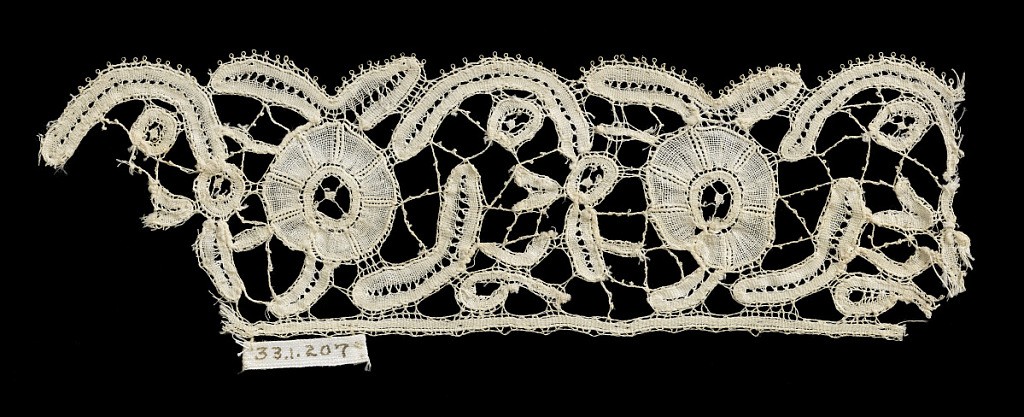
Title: Fragment
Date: late 19th century
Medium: linen Technique: Brussels style bobbin lace
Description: Circular motifs and detached leaves.